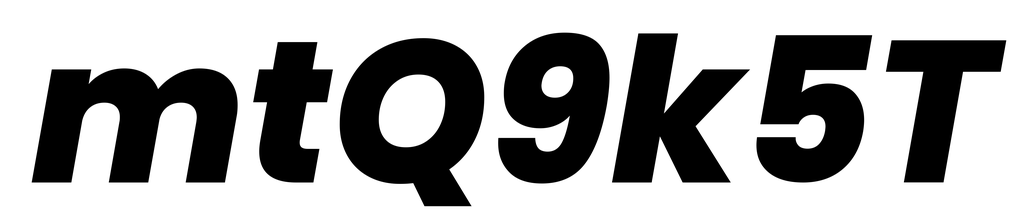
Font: Poppins-ExtraBoldItalic